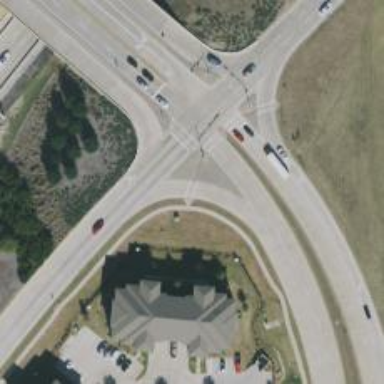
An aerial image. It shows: Secondary link road.